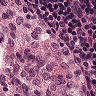
Metastatic tissue present: no